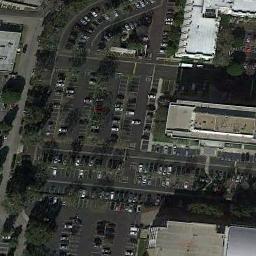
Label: parking_lot